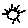
Label: sun